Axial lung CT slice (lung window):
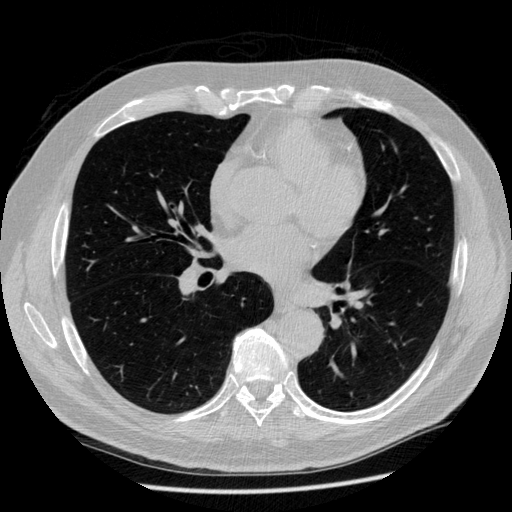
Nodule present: no